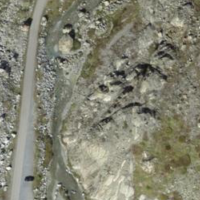
EUNIS habitat code: 48
Species observed at this site:
Tussilago farfara